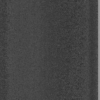
Label: dusty